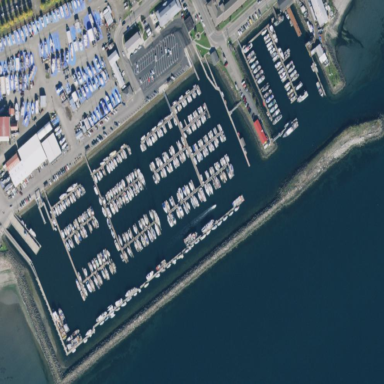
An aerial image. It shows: Marina area for leisure land.